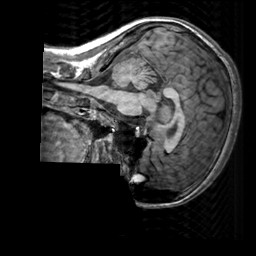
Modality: T1w
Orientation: sagittal
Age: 25
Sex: female
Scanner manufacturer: siemens
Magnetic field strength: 3 T
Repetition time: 2.3 s
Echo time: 0.00303 s